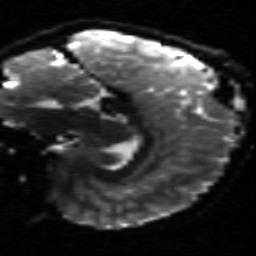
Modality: sbref
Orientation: sagittal
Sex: male
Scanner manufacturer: siemens
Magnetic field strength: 3 T
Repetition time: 3.7 s
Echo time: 0.08 s